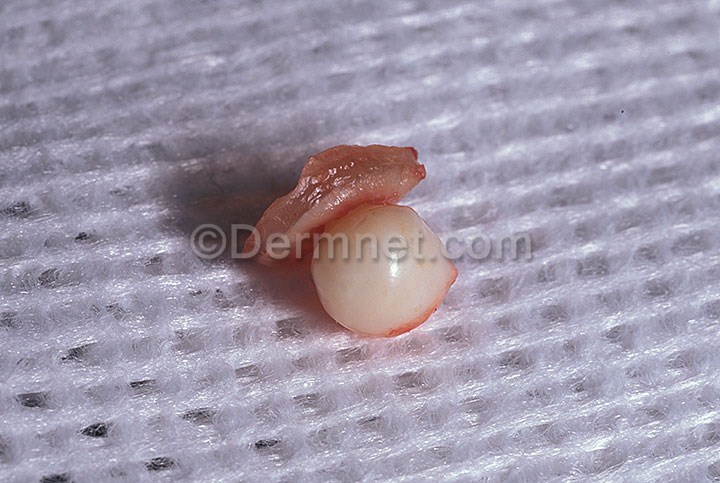
Disease: Seborrheic Keratoses and other Benign Tumors